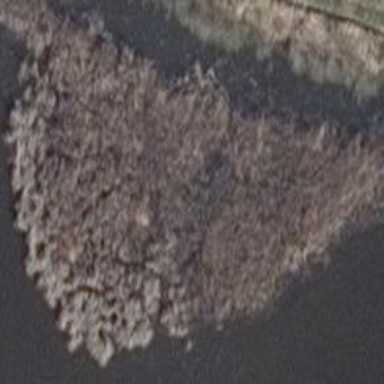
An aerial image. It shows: Reedbed in wetland area.